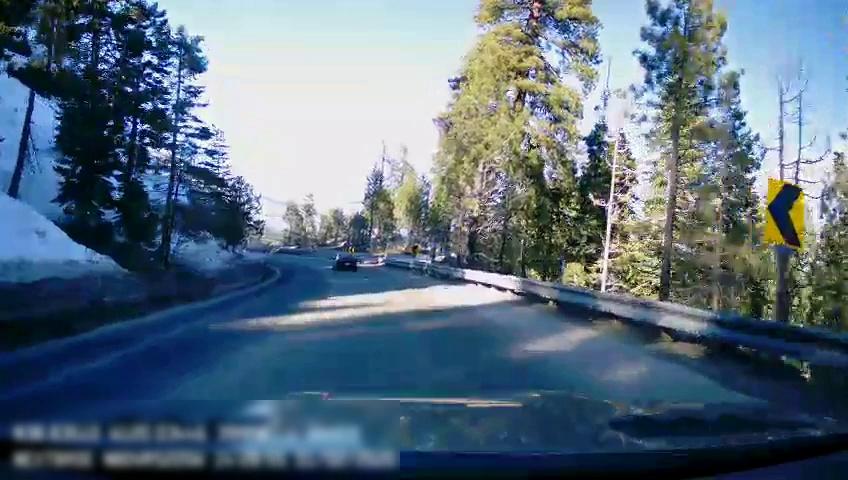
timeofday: Day
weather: Sunny
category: Drivable Space
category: Vehicles | Car
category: Lanes | Opposite Lane
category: Traffic | Signs